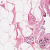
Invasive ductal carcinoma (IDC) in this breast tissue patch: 0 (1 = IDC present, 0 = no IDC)